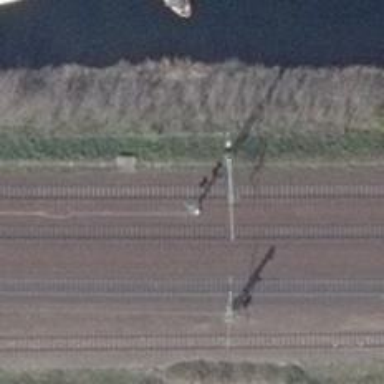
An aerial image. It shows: Railway signal.